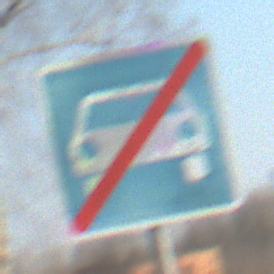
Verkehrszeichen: EndeKraftfahrstrasse
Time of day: MorningAfternoon
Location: Outdoor (Suburban)
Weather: PartlyCloudy
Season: NotSpecified
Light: Natural